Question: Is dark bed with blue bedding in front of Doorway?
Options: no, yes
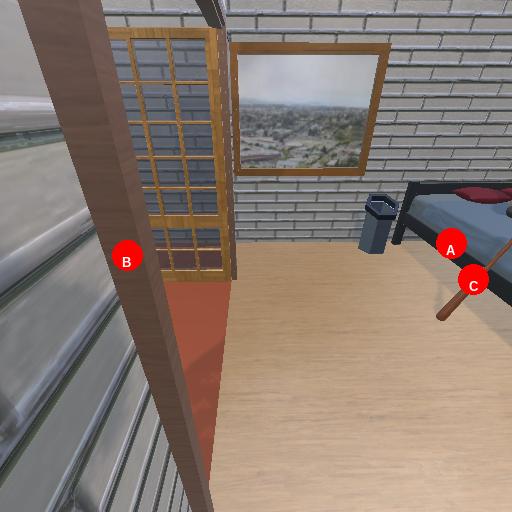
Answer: no